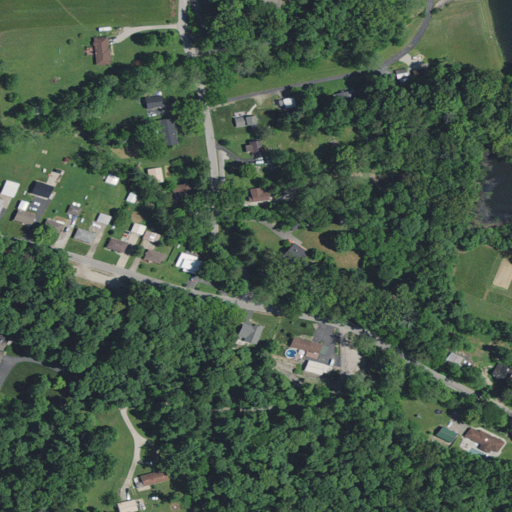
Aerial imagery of valley in Indiana named Brave Hollow containing deciduous forest, open development, mixed forest, pasture, low intensity development, grassland, and medium intensity development